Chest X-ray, AP view. Patient: 62 years old, sex M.
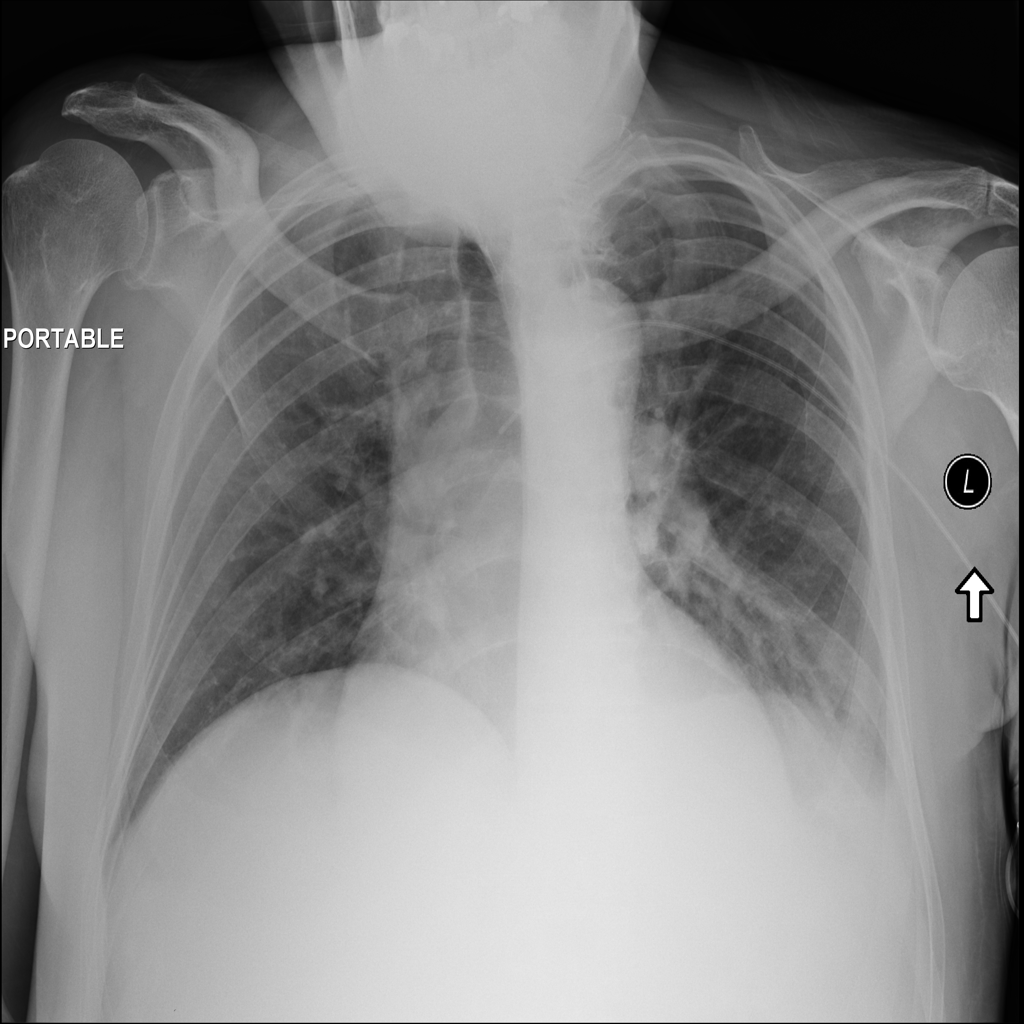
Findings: No Finding